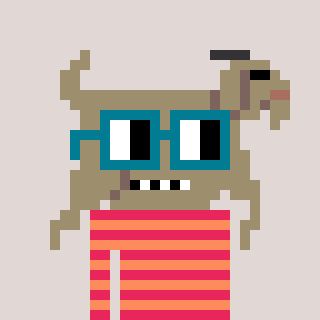
a pixel art character with square dark green glasses, a goat-shaped head and a peachy-colored body on a warm background